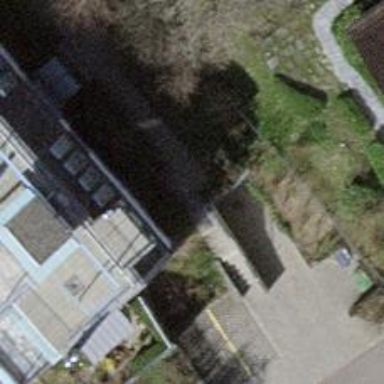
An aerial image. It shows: Concrete steps.